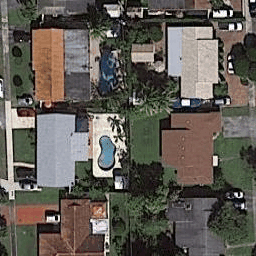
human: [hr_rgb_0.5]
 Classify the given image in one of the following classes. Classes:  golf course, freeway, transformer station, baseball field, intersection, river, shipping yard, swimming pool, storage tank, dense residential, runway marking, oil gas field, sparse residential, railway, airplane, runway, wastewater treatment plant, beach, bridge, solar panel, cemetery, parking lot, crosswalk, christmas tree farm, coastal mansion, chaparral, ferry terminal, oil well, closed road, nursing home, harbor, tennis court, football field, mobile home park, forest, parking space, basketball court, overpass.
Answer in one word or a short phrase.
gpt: dense residential